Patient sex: M
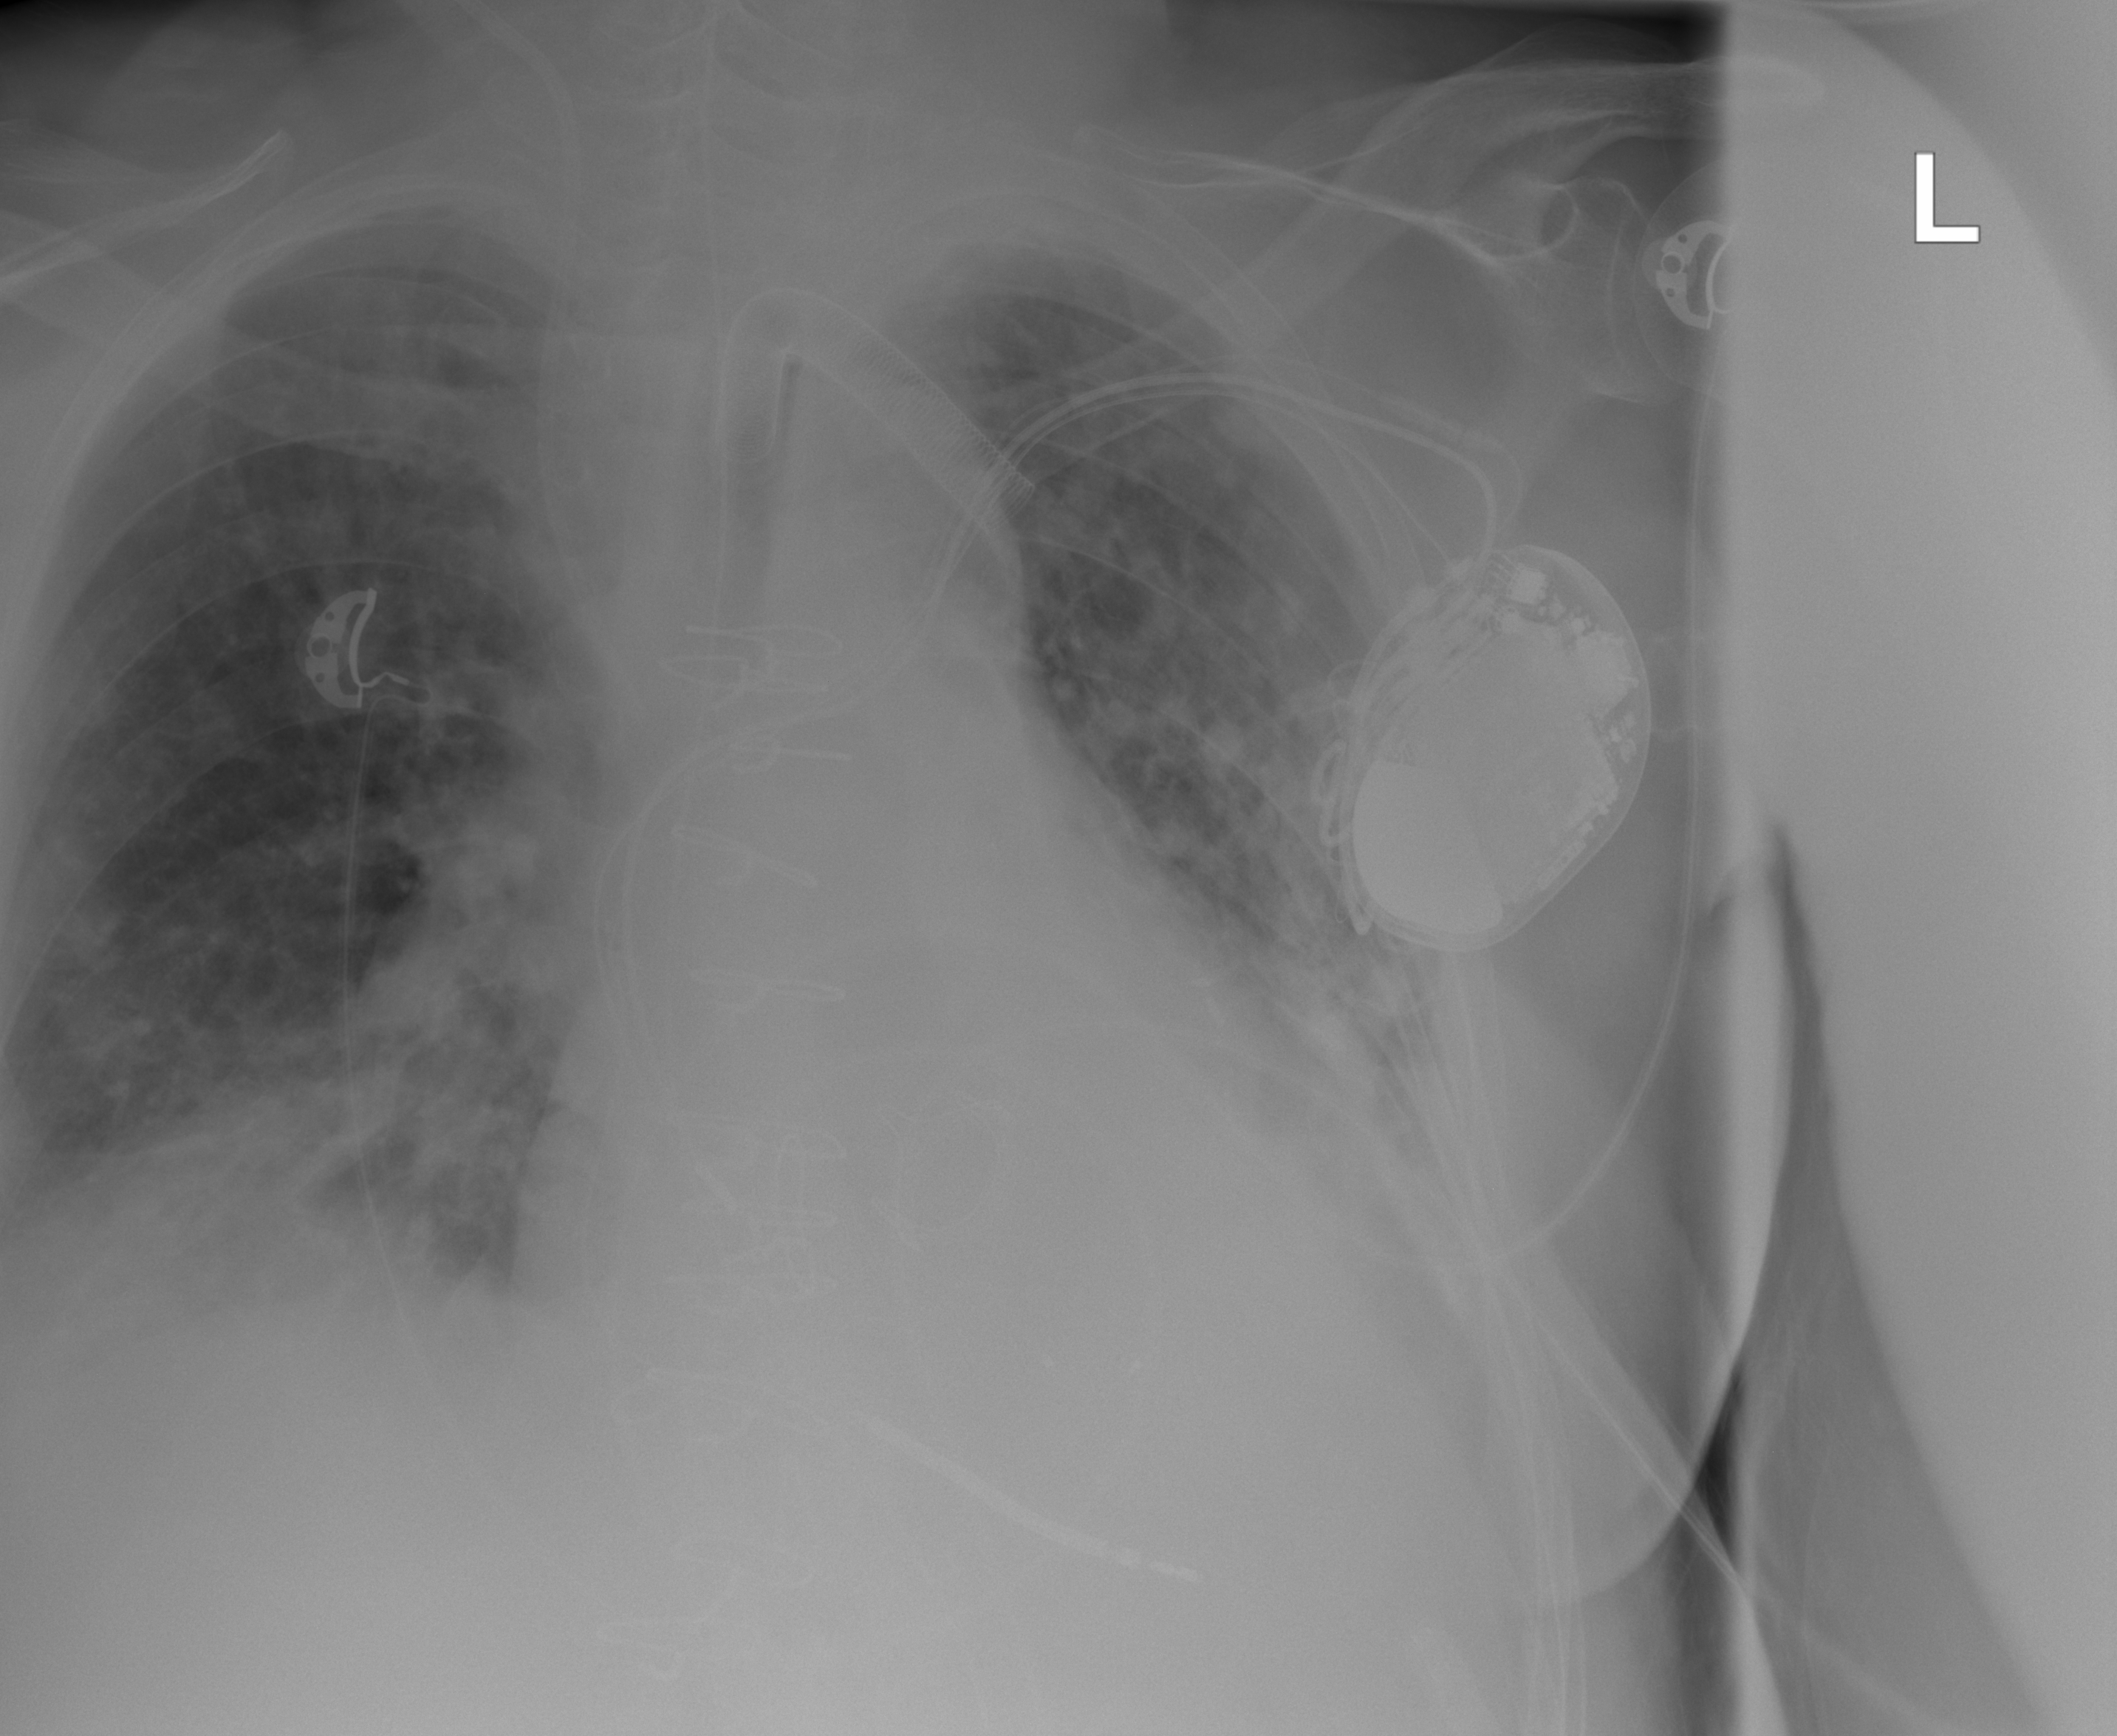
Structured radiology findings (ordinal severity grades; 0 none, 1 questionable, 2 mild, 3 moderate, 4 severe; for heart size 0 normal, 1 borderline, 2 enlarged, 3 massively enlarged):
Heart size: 2
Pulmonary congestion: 2
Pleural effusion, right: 2
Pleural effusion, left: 3
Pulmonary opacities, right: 2
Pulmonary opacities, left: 2
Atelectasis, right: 2
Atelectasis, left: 2